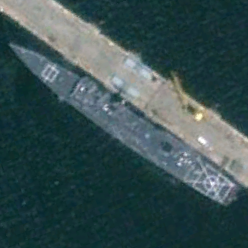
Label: cruiser